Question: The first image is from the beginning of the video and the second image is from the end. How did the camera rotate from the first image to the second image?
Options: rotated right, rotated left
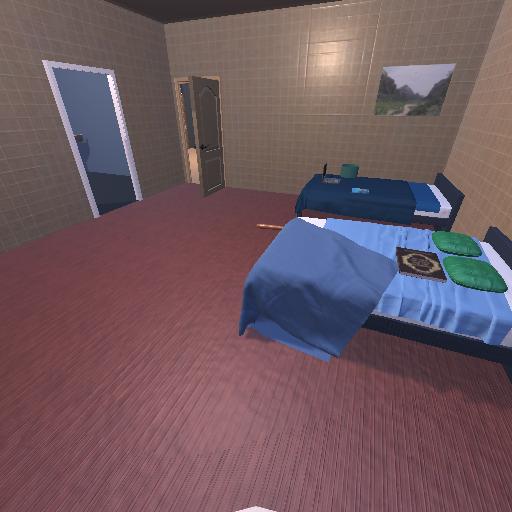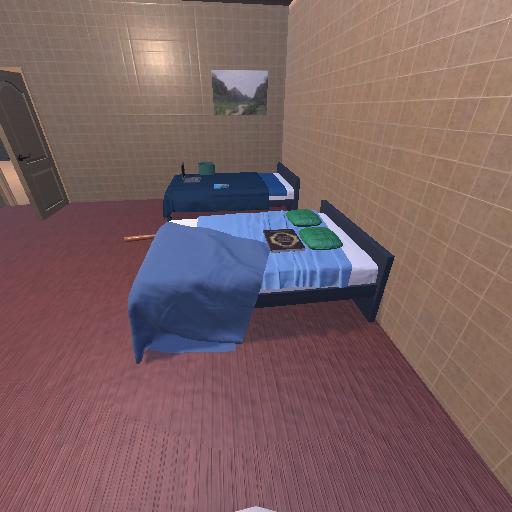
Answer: rotated right